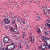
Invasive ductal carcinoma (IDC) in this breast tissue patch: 0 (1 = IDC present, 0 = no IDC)